Question: I want that every time that chat is modified from the firebase database this function is activated "sendNotification" but this error appears:
'''
sendNotification
ReferenceError: receiverId is not defined
at exports.sendNotification.functions.database.ref.onWrite.event (/user_code/index.js:11:29)
at cloudFunctionNewSignature (/user_code/node_modules/firebase-functions/lib/cloud-functions.js:105:23)
at cloudFunction (/user_code/node_modules/firebase-functions/lib/cloud-functions.js:135:20)
at /var/tmp/worker/worker.js:730:24
at process._tickDomainCallback (internal/process/next_tick.js:135:7)
'''
I have this javascript code and I do not know why it tells me that receiverId is not defined, thank you very much.
'''
let functions = require('firebase-functions');
let admin = require('firebase-admin');
admin.initializeApp();
exports.sendNotification = functions.database.ref('/Chat/{userId}/{messageId}').onWrite((change, context) => {
//get the userId of the person receiving the notification because we need to get their token
const receiverId = context.params.userId;
console.log("receiverId: ", receiverId);
//get the user id of the person who sent the message
const senderId = context.data.child('user_id').val();
console.log("senderId: ", senderId);
//get the message
const message = context.data.child('message').val();
console.log("message: ", message);
//get the message id. We'll be sending this in the payload
const messageId = context.params.messageId;
console.log("messageId: ", messageId);
//query the users node and get the name of the user who sent the message
return admin.database().ref("/users/" + senderId).once('value').then(snap => {
const senderName = snap.child("name").val();
console.log("senderName: ", senderName);
//get the token of the user receiving the message
return admin.database().ref("/users/" + receiverId).once('value').then(snap => {
const token = snap.child("messaging_token").val();
console.log("token: ", token);
//we have everything we need
//Build the message payload and send the message
console.log("Construction the notification message.");
const payload = {
data: {
data_type: "direct_message",
title: "New Message from " + senderName,
message: message,
message_id: messageId,
}
};
return admin.messaging().sendToDevice(token, payload)
.then(function(response) {
return console.log("Successfully sent message:", response);
})
.catch(function(error) {
return console.log("Error sending message:", error);
});
});
});
});
'''

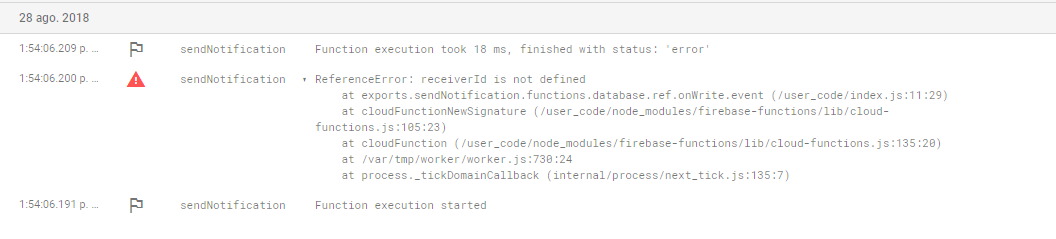
Answer: Apparently you are using an old version of the Firebase SDK for Cloud Functions, which is < to version 1.0, but your syntax ('onWrite((change, context))') corresponds to version >= 1.0.
The image shows an error on onWrite.event which corresponds to the old syntax ('.onWrite((event))') .
You should update the SDK in your project, as follows:
> '''
npm install firebase-functions@latest --save
npm install firebase-admin@latest --save-exact
'''
You should also update Firebase CLI to the latest version:'''
npm install -g firebase-tools
'''
See this documentation <URL> for all the details.